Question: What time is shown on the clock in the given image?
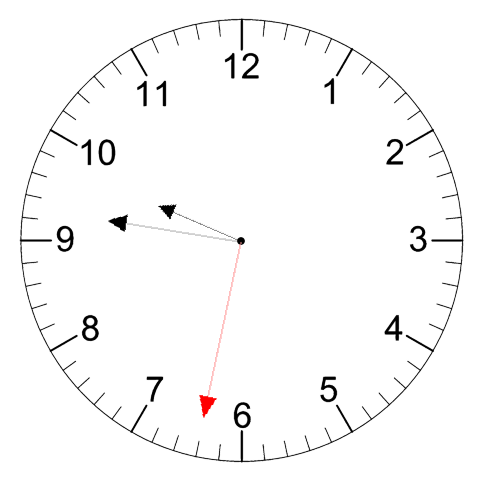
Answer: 09:46:32